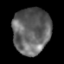
Tissue: lung
Cell type: Myeloid cells
Senescence score: 0.1898
Nuclear area (px): 1693
Mean DAPI intensity: 98.896